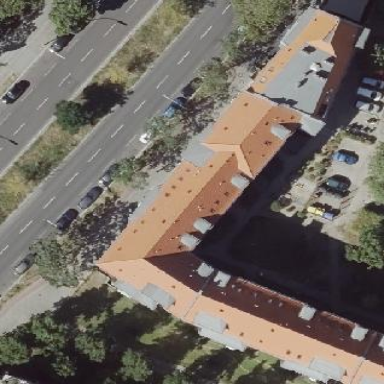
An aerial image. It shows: Hipped roof apartment building.